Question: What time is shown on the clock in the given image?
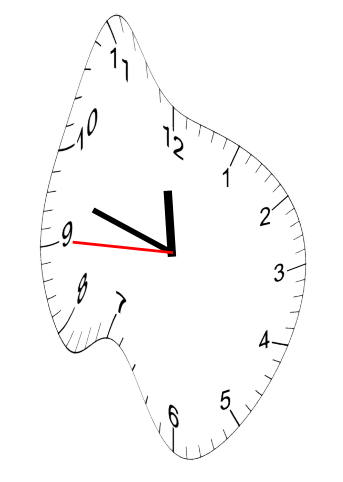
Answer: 11:47:45